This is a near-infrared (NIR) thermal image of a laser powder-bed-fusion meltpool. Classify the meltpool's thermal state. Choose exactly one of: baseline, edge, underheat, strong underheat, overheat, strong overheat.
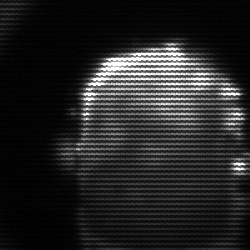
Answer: baseline